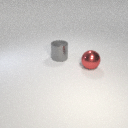
large red metal sphere in front of large gray metal cylinder